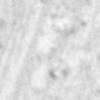
Label: change